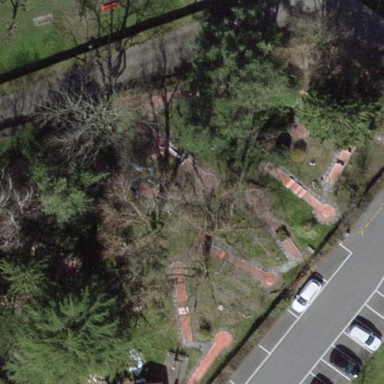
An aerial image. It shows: Miniature golf course.